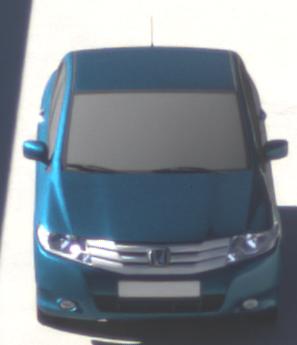
Make: Honda
Model: City
Detailed model: Gen. 6
Model produced from: 2008
Model produced until: 2013
Doors: 4
Color: blue
Road condition: dry road
Daytime: morning or afternoon
Contrast: high contrast